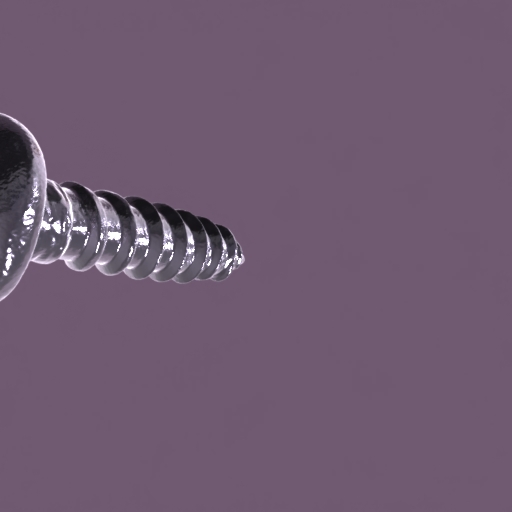
Label: screw